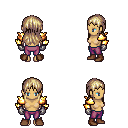
a pixel art fantasy rpg character, female body template, human, tanned skin, gold arm armor, magenta pants, white blonde unkempt hairstyle, metal gloves, brown shoes, four views (front, back, left, right), 2x2 character sprite sheet, small pixel art, hard edges, no anti-aliasing